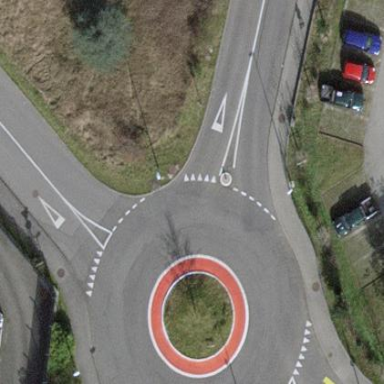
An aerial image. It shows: Unclassified road featuring roundabout.